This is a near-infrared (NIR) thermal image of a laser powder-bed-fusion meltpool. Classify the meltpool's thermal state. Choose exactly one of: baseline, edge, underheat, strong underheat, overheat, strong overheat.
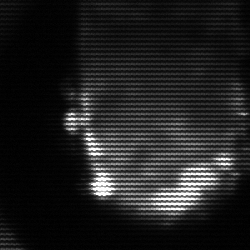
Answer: baseline